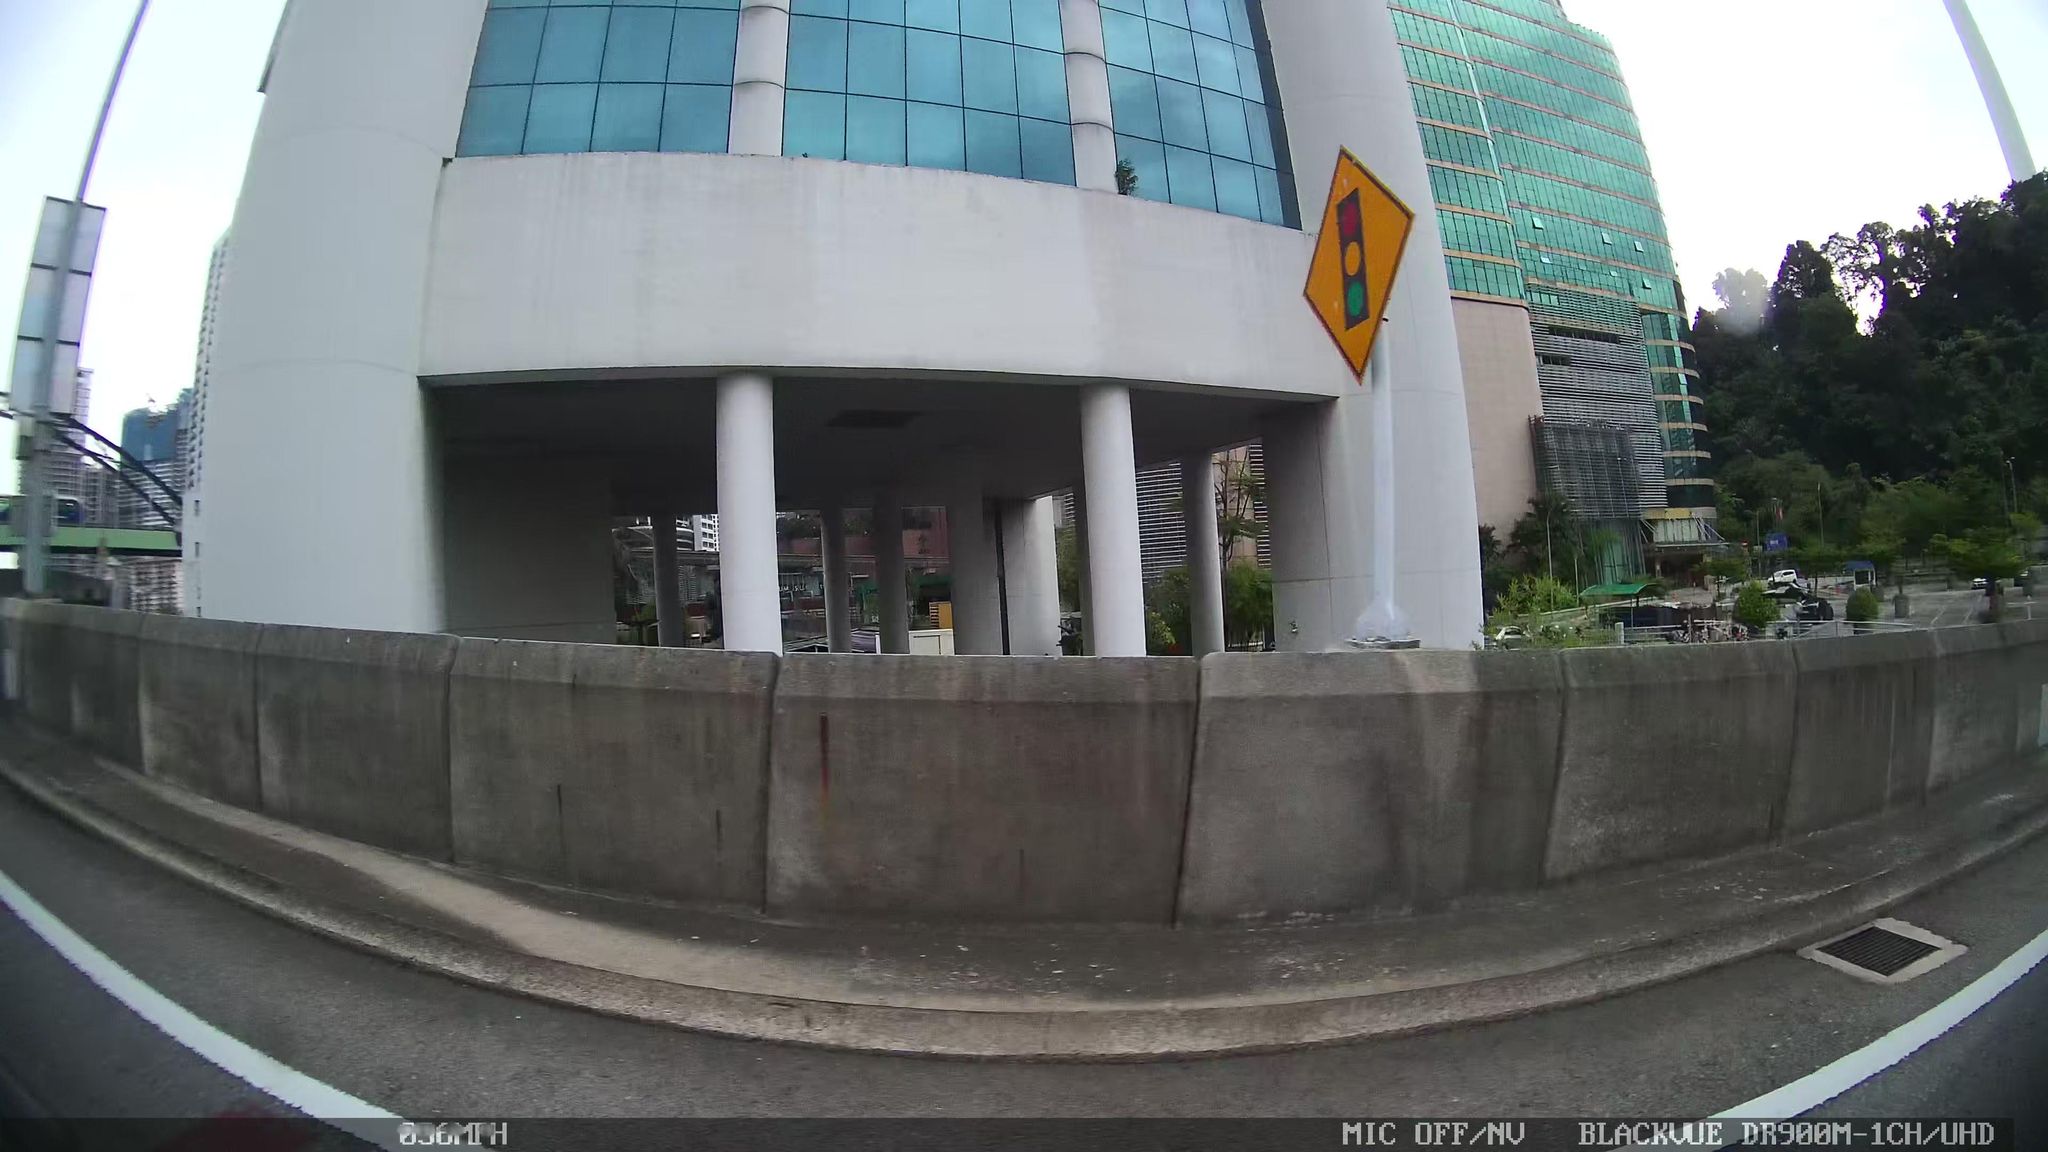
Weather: clear
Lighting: day
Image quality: good
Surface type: driving surface
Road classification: motorway_link, motorway
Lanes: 2
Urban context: urban centre
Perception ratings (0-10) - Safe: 7.17, Lively: 6.94, Beautiful: 2.83, Boring: 2.63, Depressing: 2.72, Wealthy: 3.83